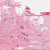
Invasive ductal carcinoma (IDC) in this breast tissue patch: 0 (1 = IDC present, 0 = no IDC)